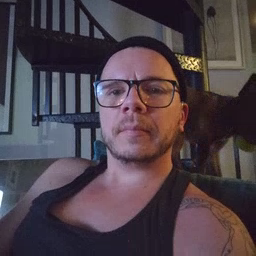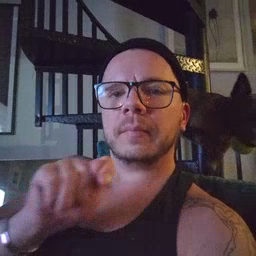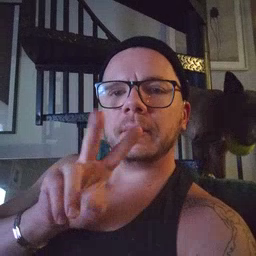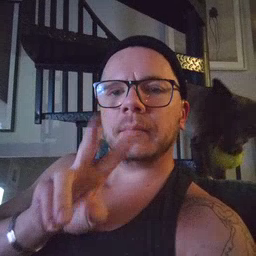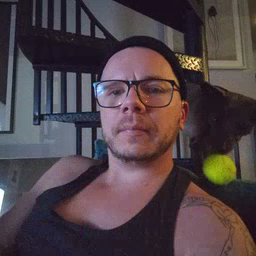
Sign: TV